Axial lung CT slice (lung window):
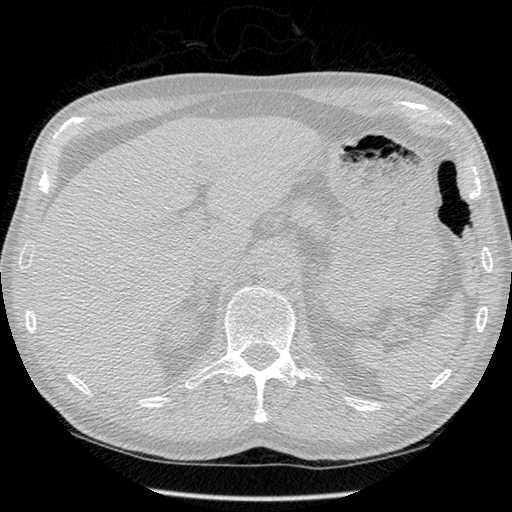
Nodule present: no